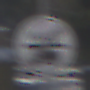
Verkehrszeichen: EndeMautpflicht
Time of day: MorningAfternoon
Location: Outdoor (Special)
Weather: Clear
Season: Winter
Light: Natural